Question: Day # 2 of SQL -
I am trying to run a function that I made yesterday, but SMSS is looking at the "Master" database and not my "Metrics" database so it won't run - it says "Invalid Object Name".
I know this is a simple question, but I'm not even sure what the correct term is. Do I need to change my "scope"? My "focus"? My "active database"? Not sure how to look this up on Google.
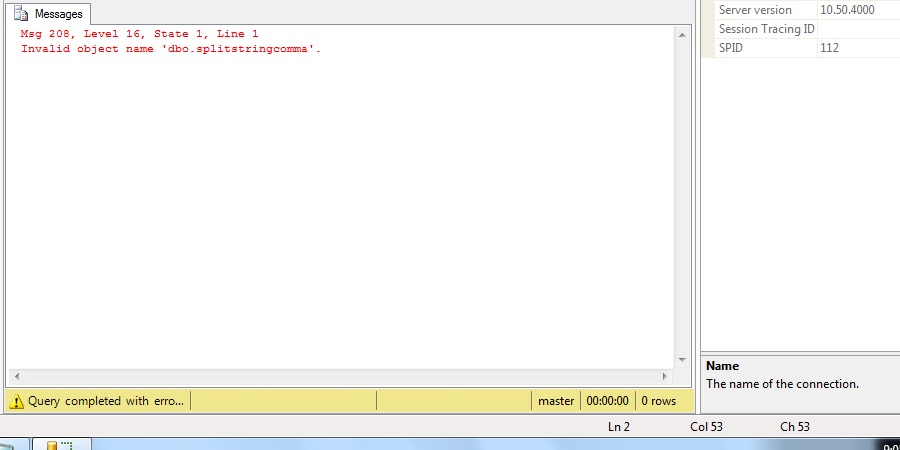
Answer: Add the line 'USE Metrics' before your function call.
You can also change the database by using the dropdown list on the toolbar in the top left of Management Studio.
And of course, you can also fully qualify your call like this:
'''
SELECT Metrics.dbo.splitstringcomma()
'''
Adding 'USE YourDatabaseName' at the start of all your scripts is a good habit to get into. That's my own preference.